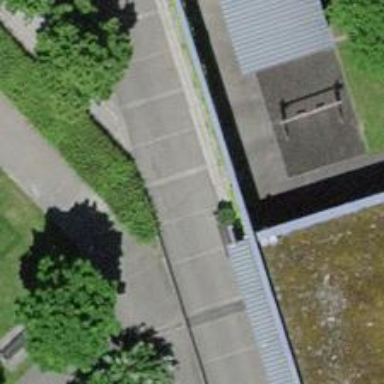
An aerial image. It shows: Paved footway.